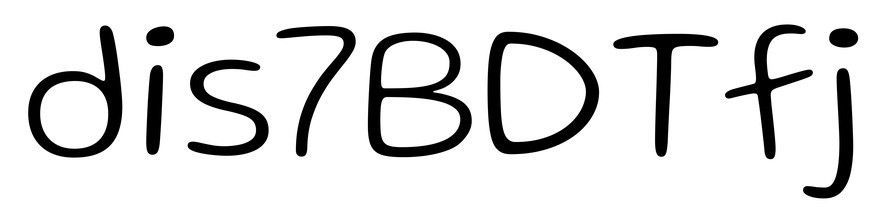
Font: Gluten_ExtraLight